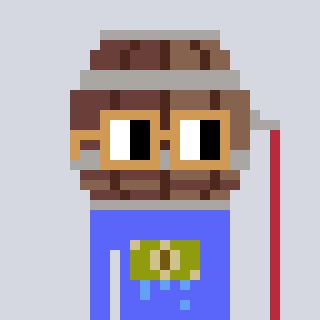
a pixel art character with square brown glasses, a wine barrel-shaped head and a purple-colored body on a cool background